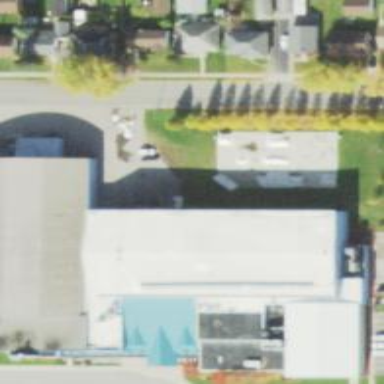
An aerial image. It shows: Sports centre building.